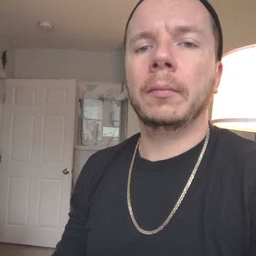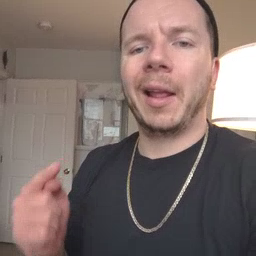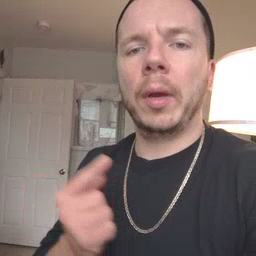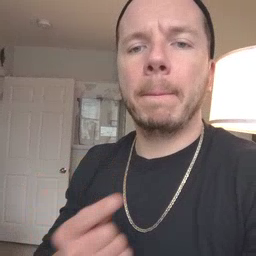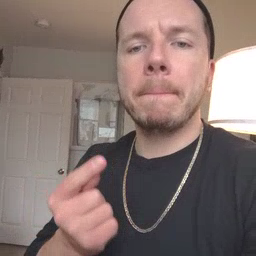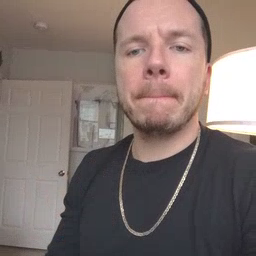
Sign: owie